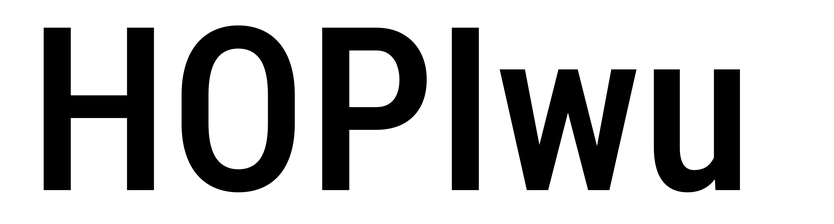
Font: Roboto_Condensed_Medium